Interaction volume radius: 10 \u00c5
Interaction volume height: 20 \u00c5
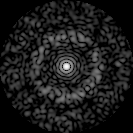
Disorder parameter: 0.8417